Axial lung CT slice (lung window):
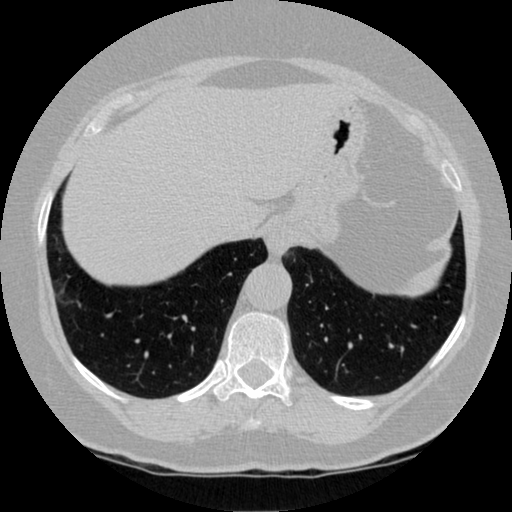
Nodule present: no